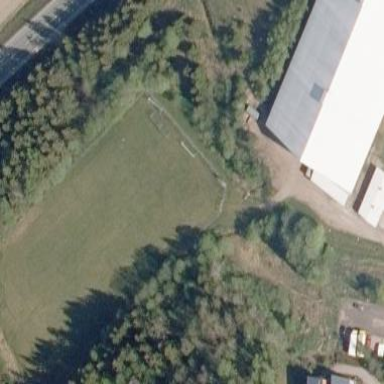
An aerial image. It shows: Fenced pitch with grass surface for soccer. The area is surrounded by fence.